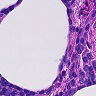
Metastatic tissue present: no